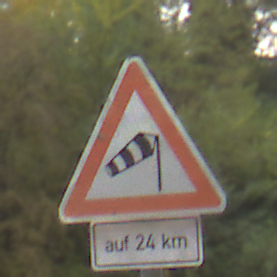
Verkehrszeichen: SeitenwindVonRechts
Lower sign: LaengeEinerStrecke6
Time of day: MorningAfternoon
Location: Outdoor (Nature)
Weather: Overcast
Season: Autumn
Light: Natural